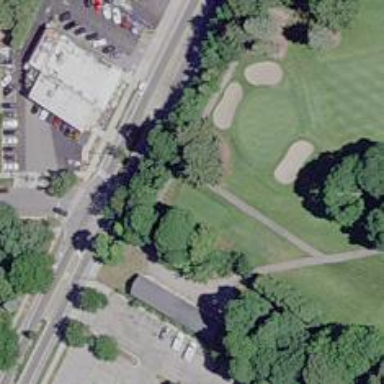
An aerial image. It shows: Asphalt path that serves as road and golf path.